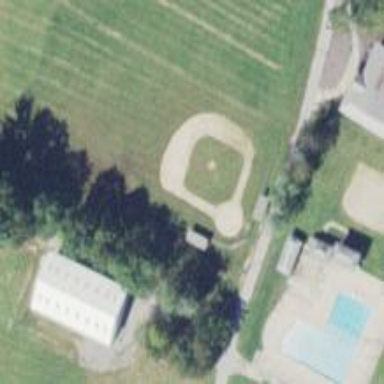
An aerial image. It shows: Baseball pitch for leisure land.